Question: I have:
'''
Collisions{PK_id, cashLoss, deaths, city, state, county}
'''
I want:
'''
Collisions{PK_id, cashLoss, deaths, #IdLocalization}
Localization{#LocalizationID(autoincremental), city, state, county} // but {city, state, county} must be distinct
'''
How do it in SSIS and SQL?
E.g.

I can set id in table Localization as autoincremental, but how put this ID in Table Collisions with SSIS?
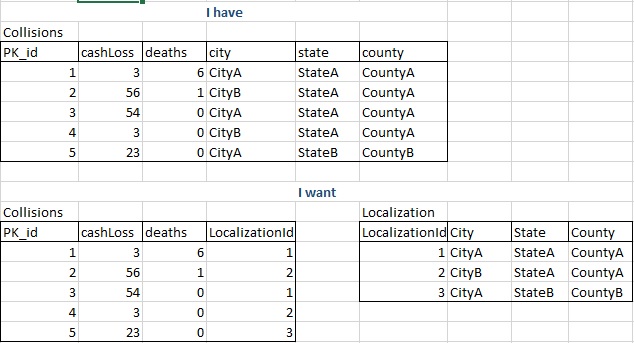
Answer: You can use SQL script as below:
'''
/******* DATA PREPARATION *****/
IF OBJECT_ID('tempdb..#Collisions') IS NOT NULL
DROP TABLE #Collisions
IF OBJECT_ID('tempdb..#Localization') IS NOT NULL
DROP TABLE #Localization
CREATE TABLE #Collisions (PK_ID INT, cashLoss INT, deaths INT, city varchar(20), state varchar(20), country varchar(20))
CREATE TABLE #Localization (LocalizationId INT IDENTITY (1, 1), city varchar(20), state varchar(20), country varchar(20))
INSERT INTO #Collisions (PK_ID, cashLoss, deaths, city, state, country)
SELECT PK_ID, cashLoss, deaths, city, state, country
FROM (VALUES
(1, 3, 6, 'CityA', 'StateA', 'CountryA' ),
(2, 56, 1, 'CityB', 'StateA', 'CountryA'),
(3, 54, 0, 'CityA', 'StateA', 'CountryA'),
(4, 3, 0, 'CityB', 'StateA', 'CountryA' ),
(5, 23, 0, 'CityA', 'StateB', 'CountryB')) AS T(PK_ID, cashLoss, deaths, city, state, country)
/******* CREATE/UPDATE TABLES *****/
--Create Localization table with unique values
INSERT INTO #Localization (city, state, country)
SELECT DISTINCT city, state, country
FROM #Collisions
--Add new LocalizationId column to #Collisions
ALTER TABLE #Collisions ADD LocalizationId INT
--Would be nice to add foreign key on #Collisions.LocalizationId
--Update LocalizationId
UPDATE C
SET LocalizationId = L.LocalizationId
FROM #Collisions AS C
INNER JOIN #Localization AS L
ON L.city = C.city
AND L.state = C.state
AND L.country = C.country
--Drop 3 columns
ALTER TABLE #Collisions DROP COLUMN city, state, country
--RESULT
SELECT *
FROM #Collisions
'''